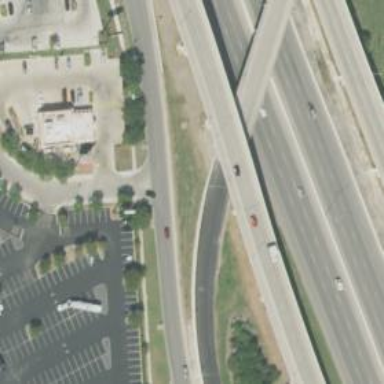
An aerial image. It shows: Secondary road with frontage road.